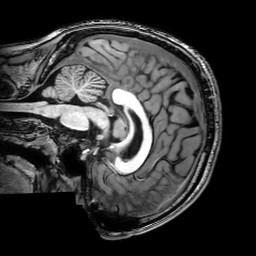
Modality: T1w
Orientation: sagittal
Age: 25
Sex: male
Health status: healthy
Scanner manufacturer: philips
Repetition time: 0.00816 s
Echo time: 0.00374 s